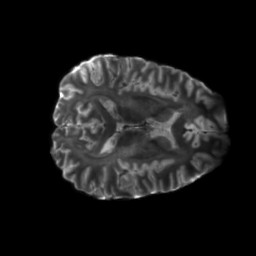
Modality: T2w
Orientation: axial
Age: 27
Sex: female
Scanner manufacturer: siemens
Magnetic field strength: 6.98 T
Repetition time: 7.08 s
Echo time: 0.0756 s